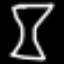
Label: hourglass